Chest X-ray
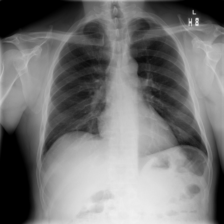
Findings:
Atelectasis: negative
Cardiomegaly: negative
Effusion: negative
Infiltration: negative
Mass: negative
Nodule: negative
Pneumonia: negative
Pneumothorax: negative
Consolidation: negative
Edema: negative
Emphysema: negative
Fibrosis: negative
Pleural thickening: negative
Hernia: negative